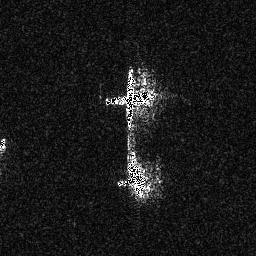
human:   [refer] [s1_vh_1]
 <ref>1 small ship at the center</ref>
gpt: <box>[[44, 67, 57, 72, 0]]</box>